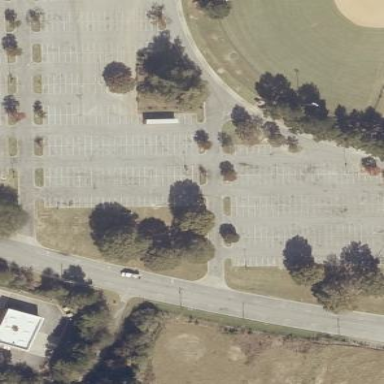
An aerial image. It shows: Parking area with asphalt surface.